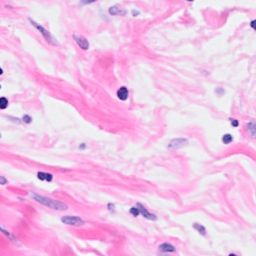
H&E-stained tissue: Breast